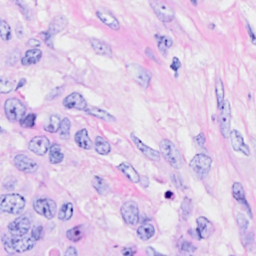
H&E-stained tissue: Breast